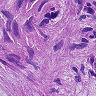
Metastatic tissue present: yes